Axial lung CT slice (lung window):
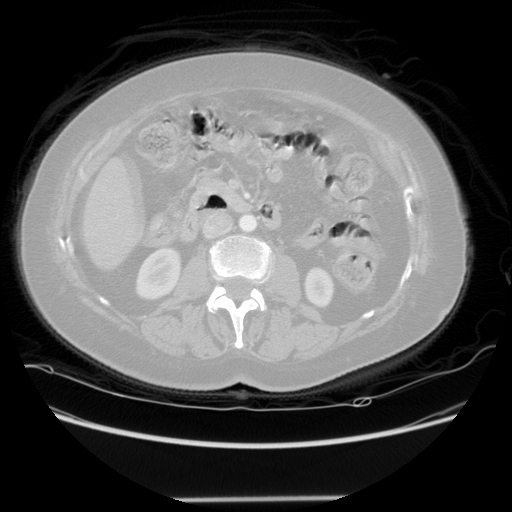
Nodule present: no